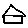
Label: house